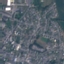
Land use / land cover: Residential